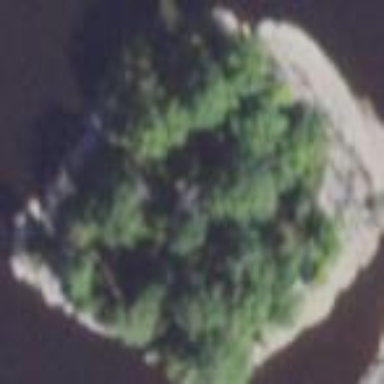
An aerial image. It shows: Islet.